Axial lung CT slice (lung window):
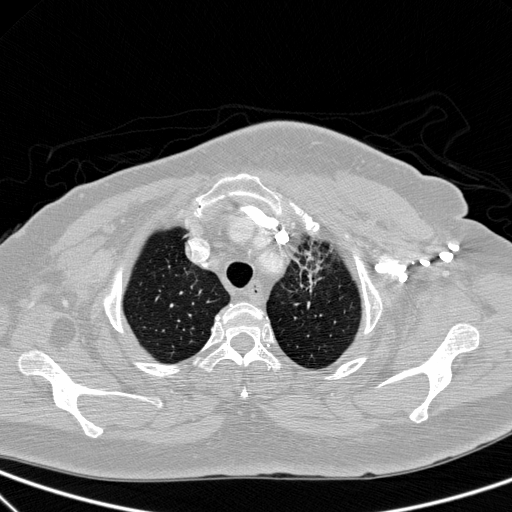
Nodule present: no